Question: I've got a problem is that cannot call a url.
Mi code in oncreate
'''
protected void onCreate(Bundle savedInstanceState) {
super.onCreate(savedInstanceState);
setContentView(R.layout.activity_main);
Intent intent = new Intent(Intent.ACTION_VIEW);
intent.setData(Uri.parse("http://www.google.com"));
startActivity(intent);
}
'''

I corrected the error, but get the same problem
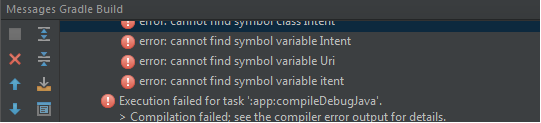
Answer: you have a just typo mistake in variable name, try this
'''
protected void onCreate(Bundle savedInstanceState) {
super.onCreate(savedInstanceState);
setContentView(R.layout.activity_main);
Intent intent = new Intent(Intent.ACTION_VIEW);
intent.setData(Uri.parse("http://www.google.com"));
startActivity(intent);
}
'''
You can try this shorter version also
'''
protected void onCreate(Bundle savedInstanceState) {
super.onCreate(savedInstanceState);
setContentView(R.layout.activity_main);
startActivity(new Intent(Intent.ACTION_VIEW, Uri.parse("http://www.google.com")));
}
'''